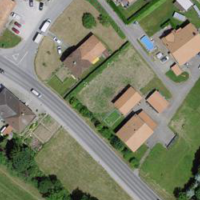
EUNIS habitat code: 54
Species observed at this site:
Betula pendula